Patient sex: M
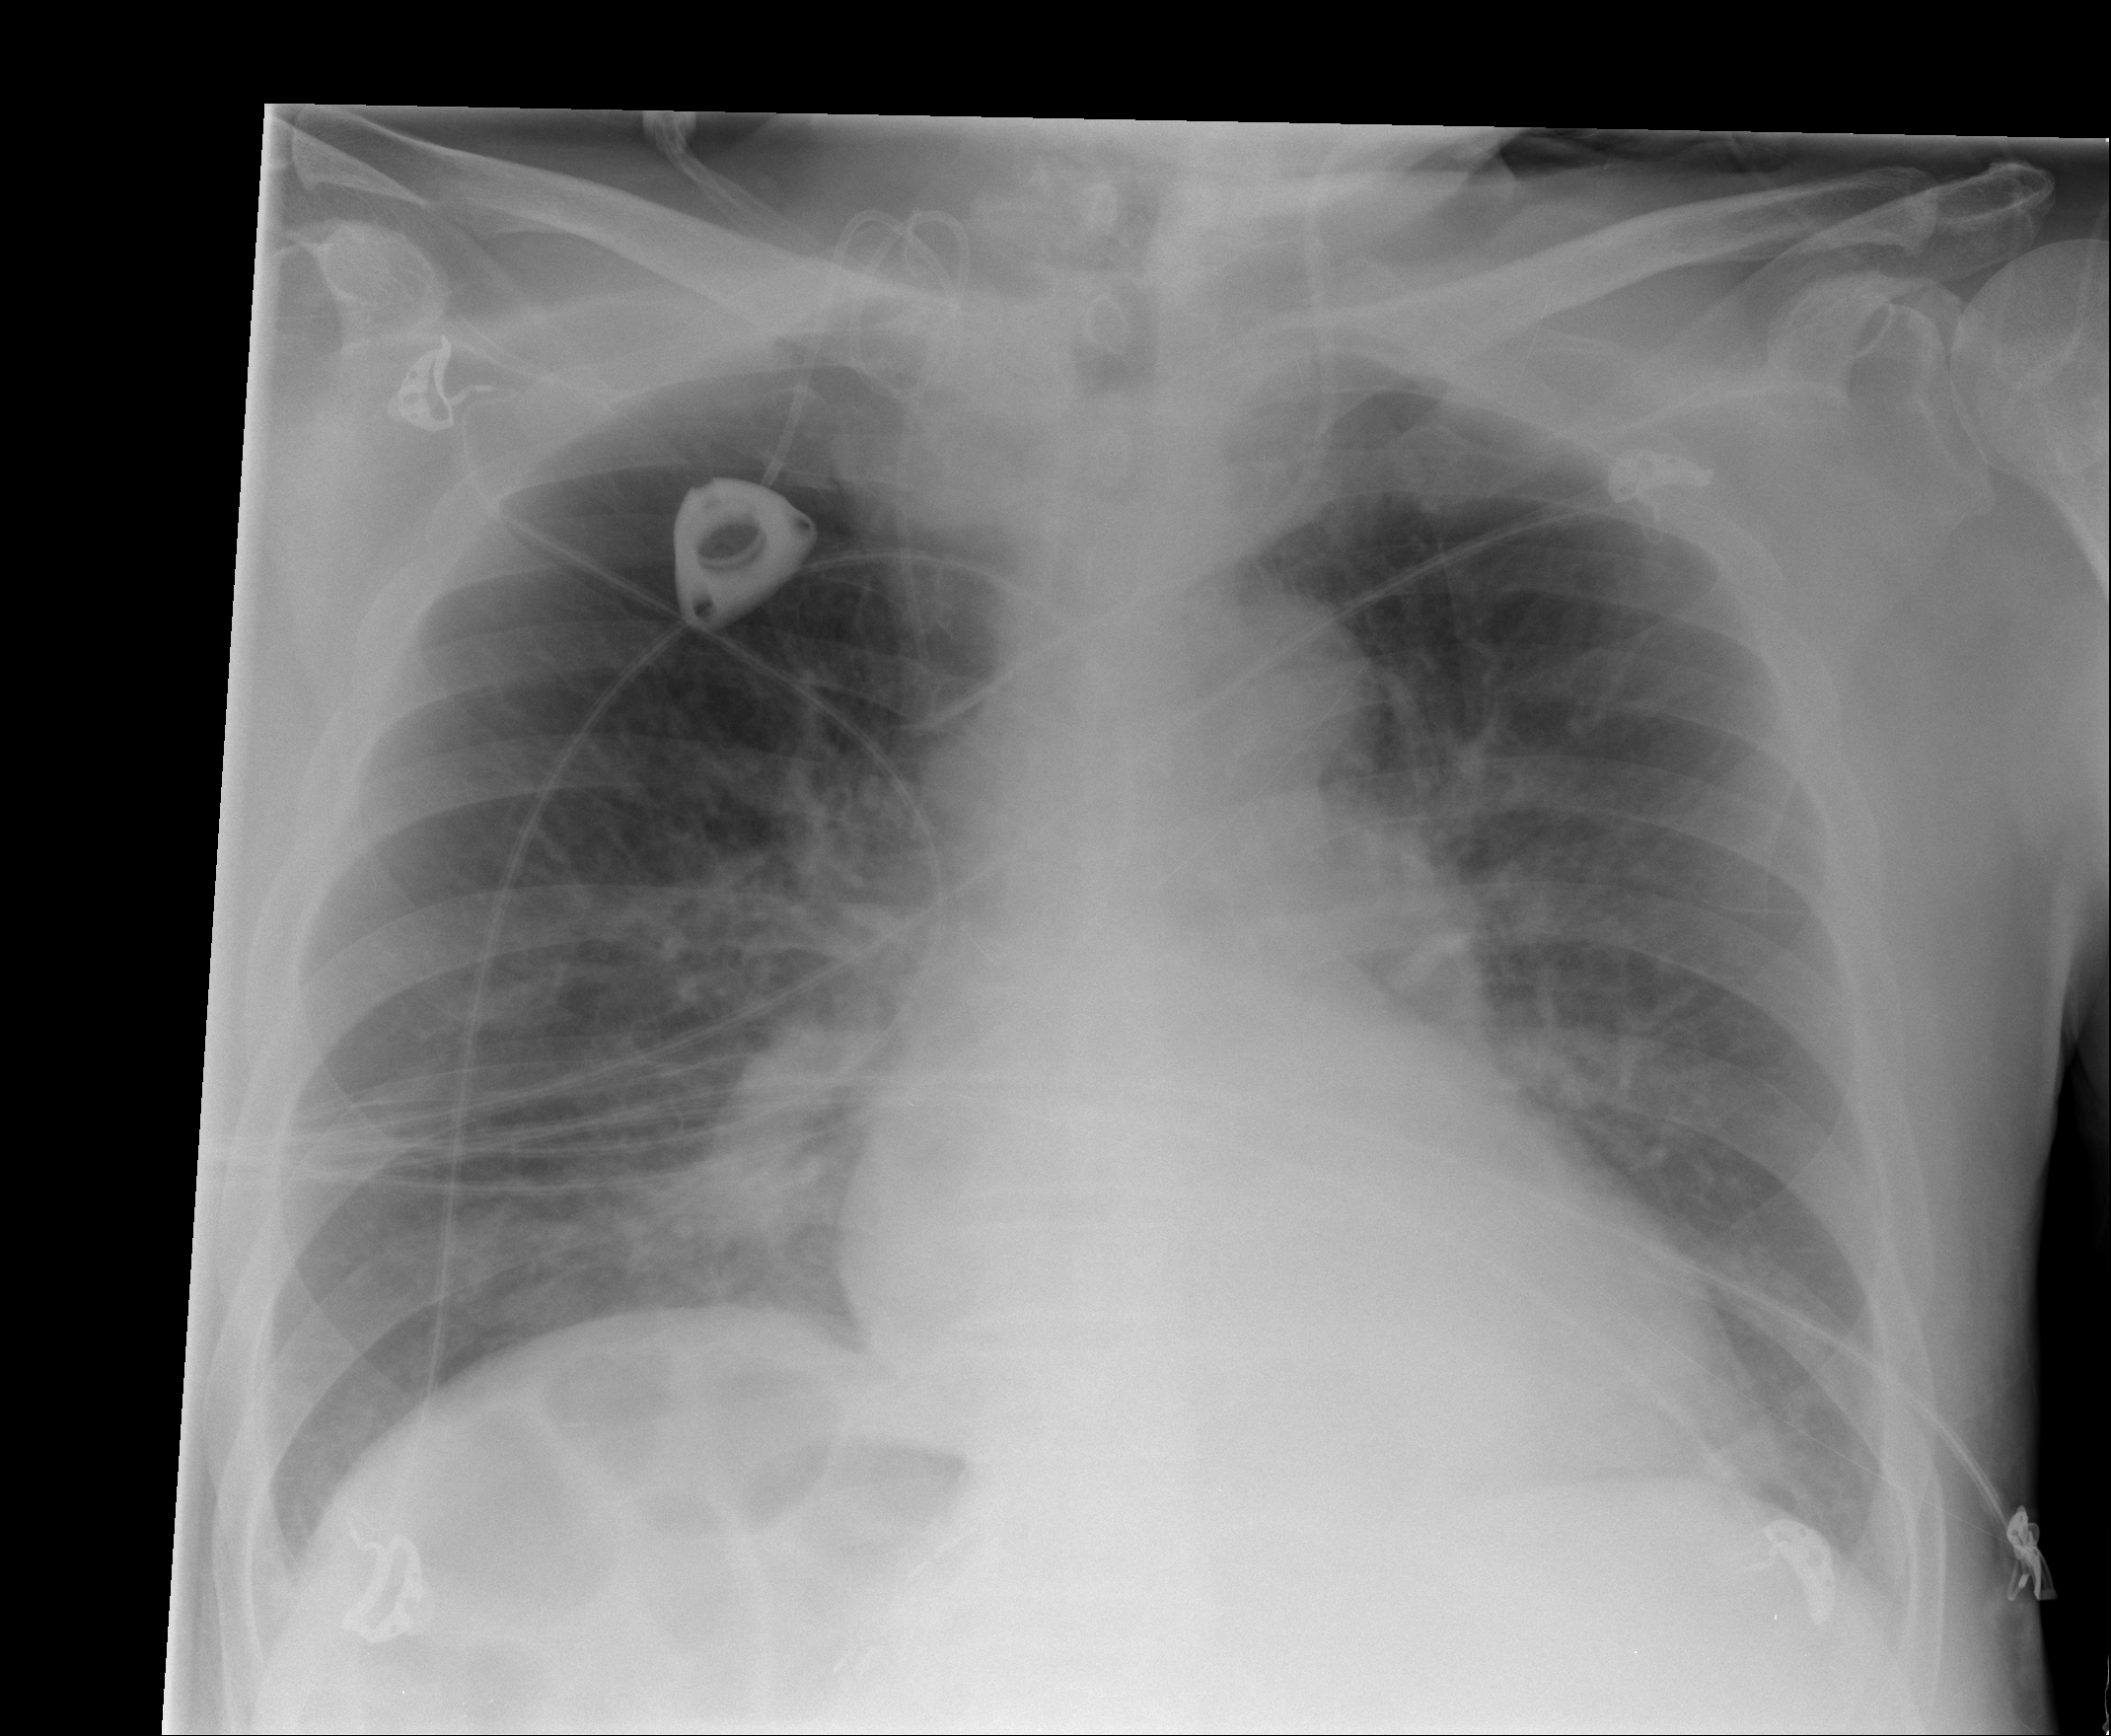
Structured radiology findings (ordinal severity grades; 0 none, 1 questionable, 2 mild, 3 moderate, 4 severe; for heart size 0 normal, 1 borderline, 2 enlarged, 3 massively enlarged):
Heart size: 1
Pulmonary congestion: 2
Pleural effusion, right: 0
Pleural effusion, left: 0
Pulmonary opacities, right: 0
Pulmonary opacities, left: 0
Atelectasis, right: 2
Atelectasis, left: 0